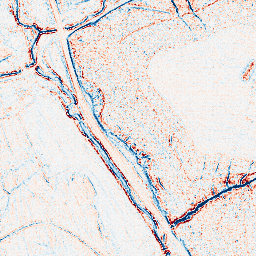
Category: edge_preserving
Decomposition family: bilateral
Decomposition parameters: d: 5
sigma_color: 75
sigma_space: 75
Upsampling method: sinc_blackman
Upsampling parameters: scale: 4
kernel_size: 8
Upsampling scale: 4